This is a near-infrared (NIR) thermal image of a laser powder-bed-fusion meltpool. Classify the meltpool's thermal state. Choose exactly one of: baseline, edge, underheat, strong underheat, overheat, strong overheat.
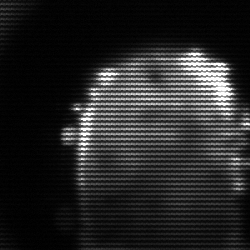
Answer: baseline